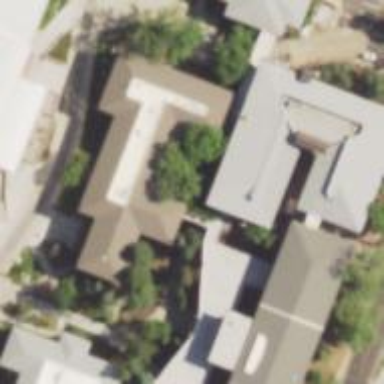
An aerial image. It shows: University building.